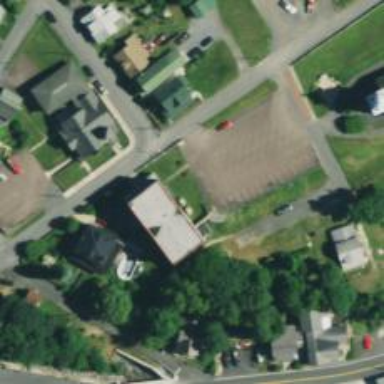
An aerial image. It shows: Post office.